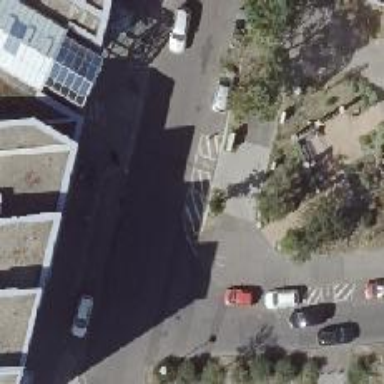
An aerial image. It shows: Taxi stand.